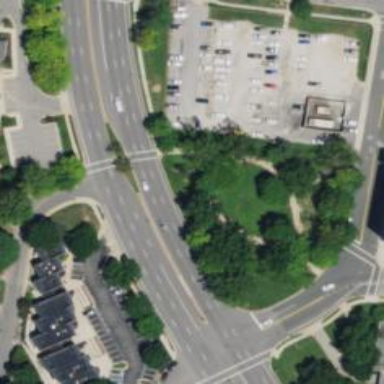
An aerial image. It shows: Marked footway crossing with pedestrian island.